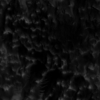
Label: not_dusty